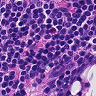
Metastatic tissue present: no